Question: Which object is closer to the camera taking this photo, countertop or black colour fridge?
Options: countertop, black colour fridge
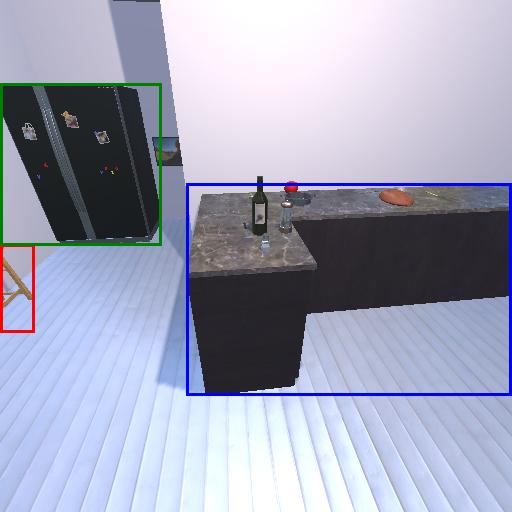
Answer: countertop